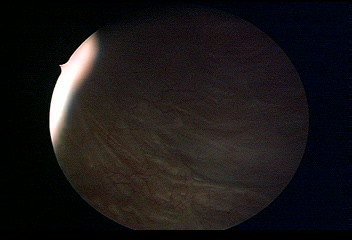
Modality: WLC
Class: Normal mucosa
Bladder cancer association: No